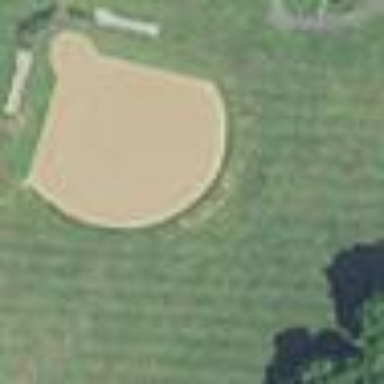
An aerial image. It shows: Baseball pitch for leisure land.